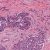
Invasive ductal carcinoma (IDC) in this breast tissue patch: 1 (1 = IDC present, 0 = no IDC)